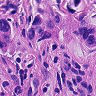
Metastatic tissue present: yes